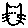
Label: cat